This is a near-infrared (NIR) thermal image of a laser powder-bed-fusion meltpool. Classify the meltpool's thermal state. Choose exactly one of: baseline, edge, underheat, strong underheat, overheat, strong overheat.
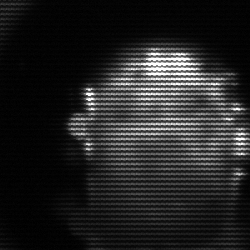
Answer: baseline